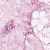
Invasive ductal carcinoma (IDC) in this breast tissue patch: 0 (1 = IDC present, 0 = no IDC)